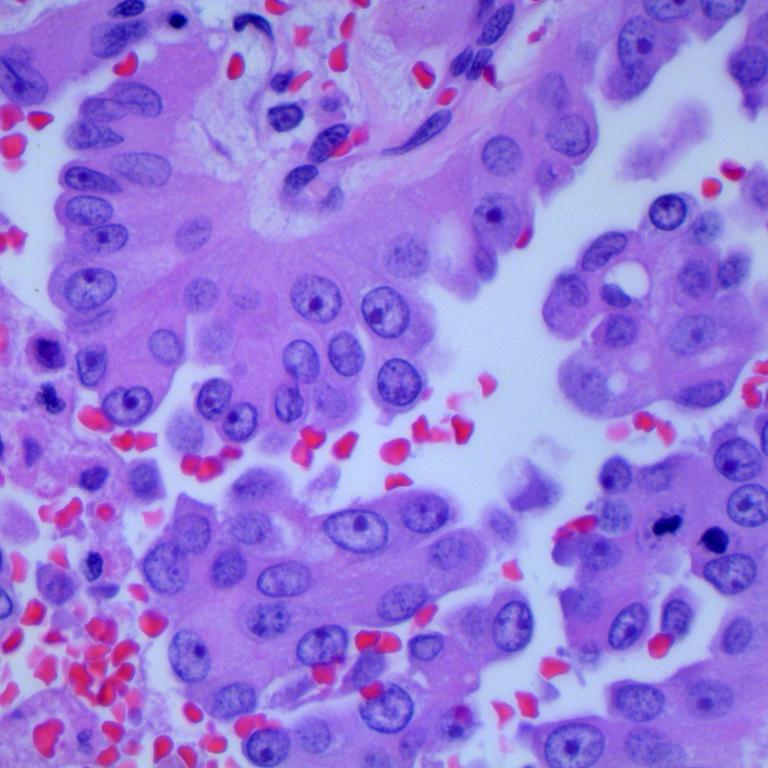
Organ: lung
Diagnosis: adenocarcinomas